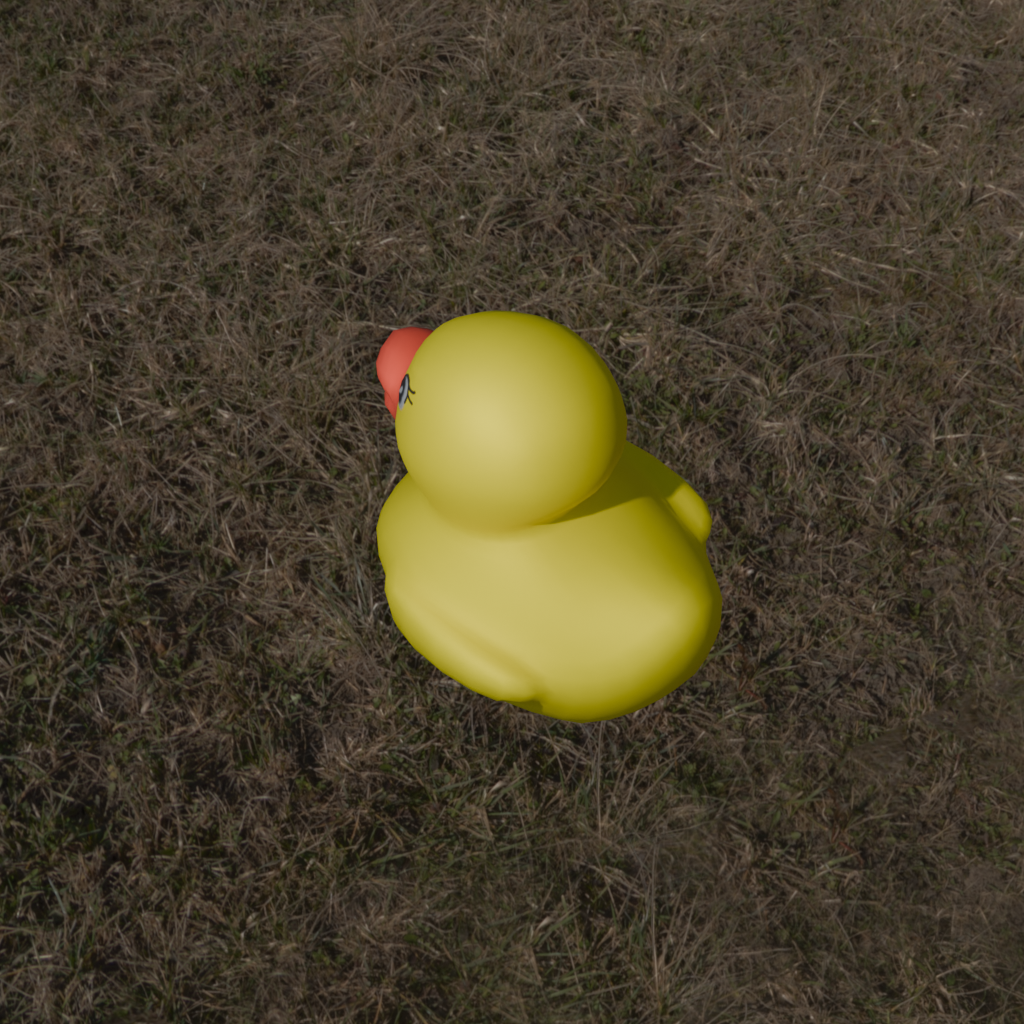
an image of a yellow rubber duck seen from <back_left_top> in an open field with a bleft sun and scattered clouds in the sky.